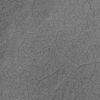
Label: not_dusty